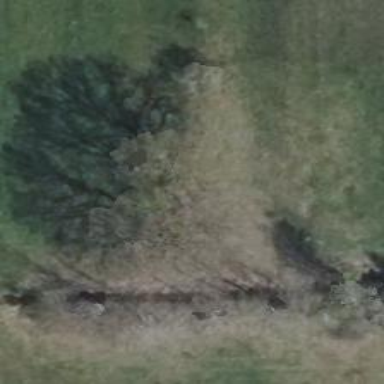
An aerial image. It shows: Deciduous tree with broadleaved leaves.